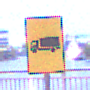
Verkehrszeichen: KFZZulaessigeGesamtmasse3Komma5TOhnePfeilsymbol
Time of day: Night
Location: Outdoor (Urban)
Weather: PartlyCloudy
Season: NotSpecified
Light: Artificial